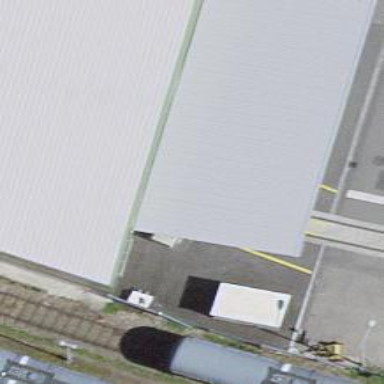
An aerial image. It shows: Railway spur service.